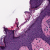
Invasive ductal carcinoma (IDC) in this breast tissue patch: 0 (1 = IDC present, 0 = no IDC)